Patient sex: F
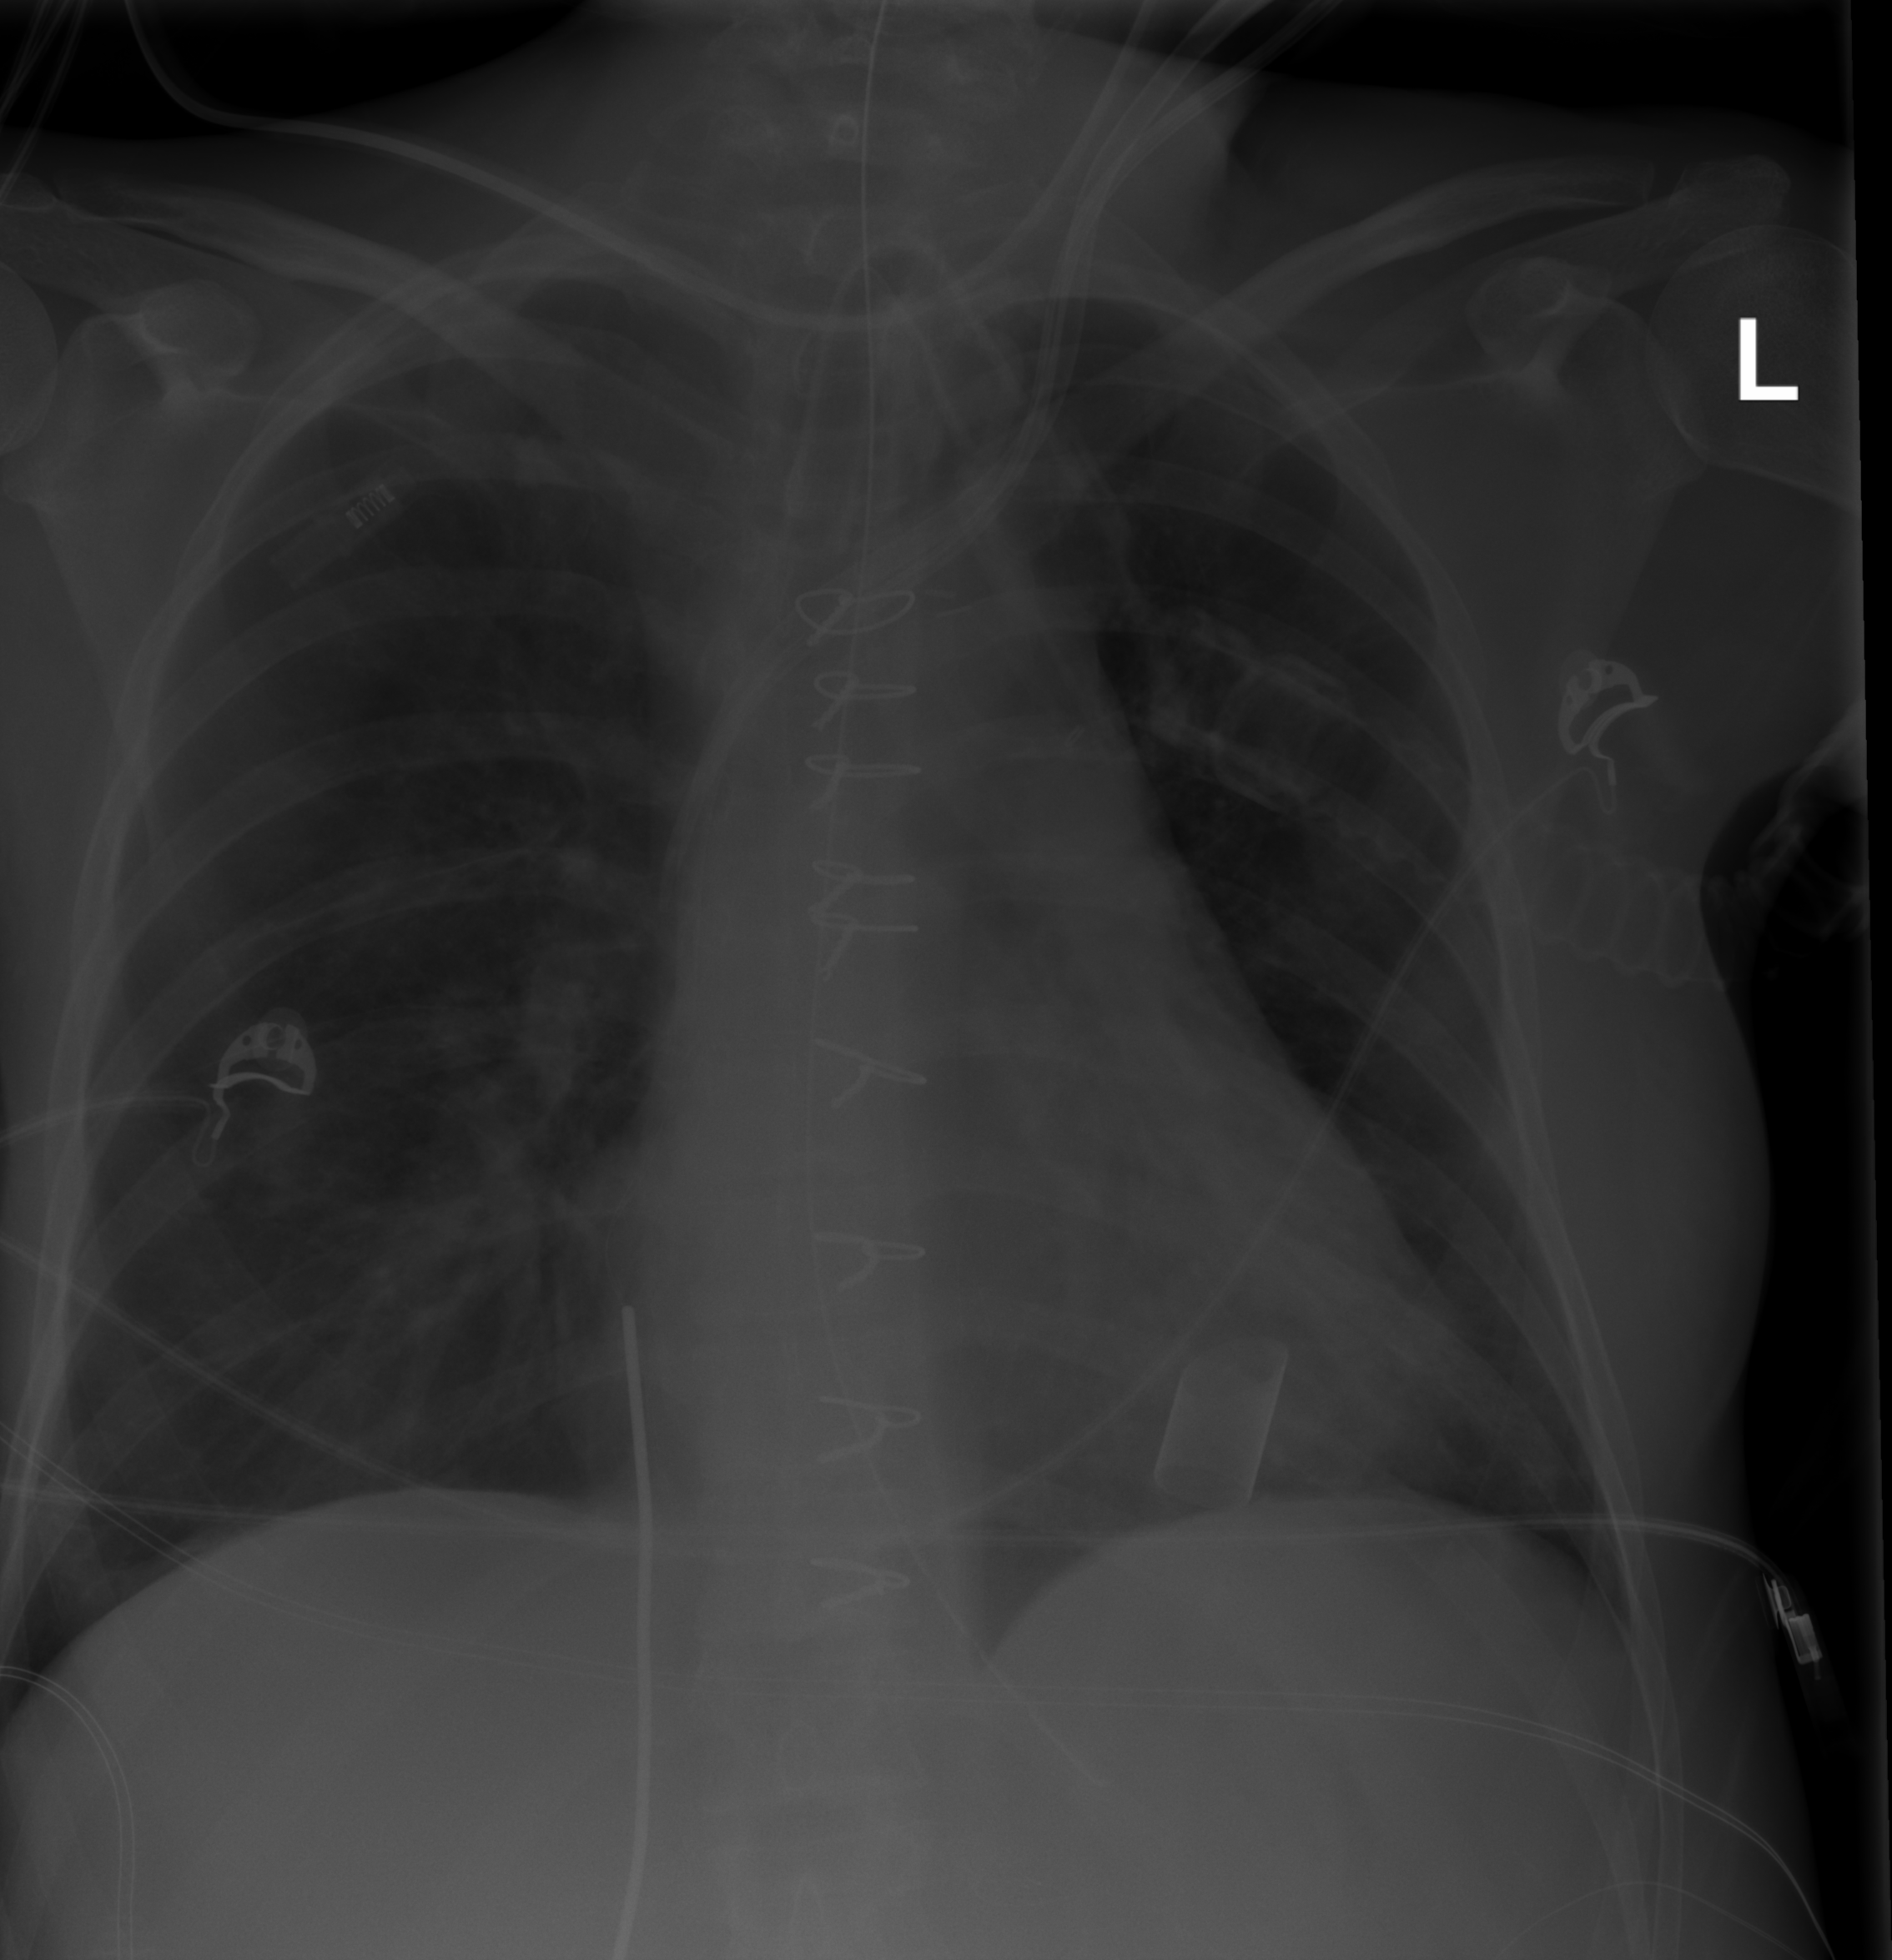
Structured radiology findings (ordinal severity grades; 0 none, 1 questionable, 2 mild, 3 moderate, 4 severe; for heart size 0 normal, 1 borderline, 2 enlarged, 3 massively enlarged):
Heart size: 1
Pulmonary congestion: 2
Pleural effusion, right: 0
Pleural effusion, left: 0
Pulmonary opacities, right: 0
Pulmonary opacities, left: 0
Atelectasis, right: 0
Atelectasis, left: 0